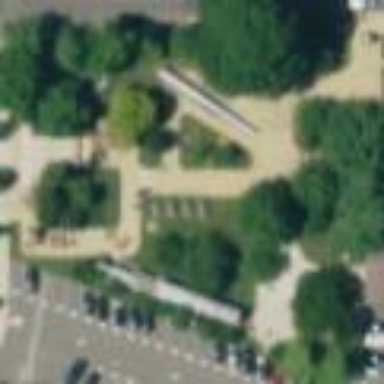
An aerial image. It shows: Park.